RGB frame:
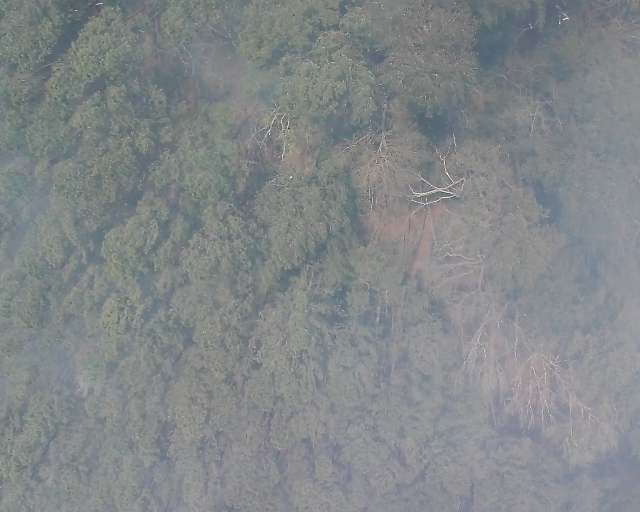
Thermal frame:
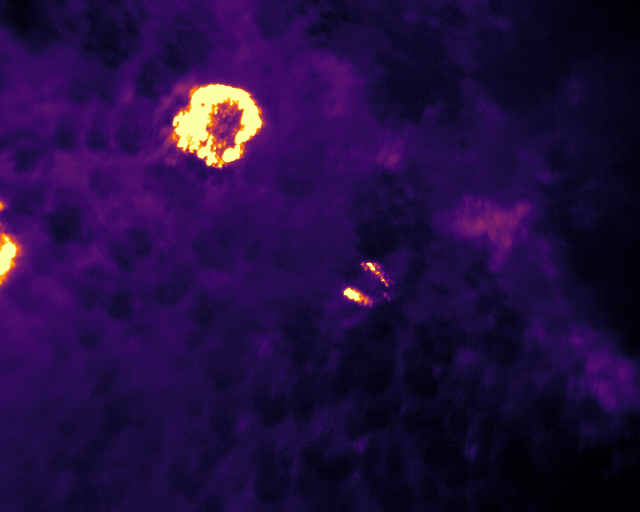
Captured: 2026-02-26 02:28:55
Pixels at or above 80 °C: 1778 (fraction of frame: 0.005426)